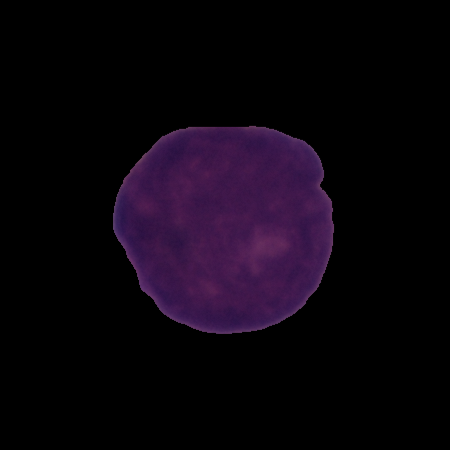
Label: cancer